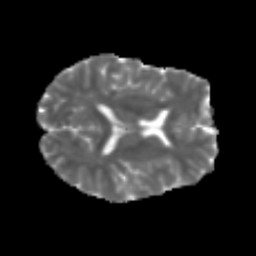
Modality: MD
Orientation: axial
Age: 47
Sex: male
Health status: healthy
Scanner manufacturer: siemens
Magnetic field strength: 3 T
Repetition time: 3.6 s
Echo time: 0.092 s